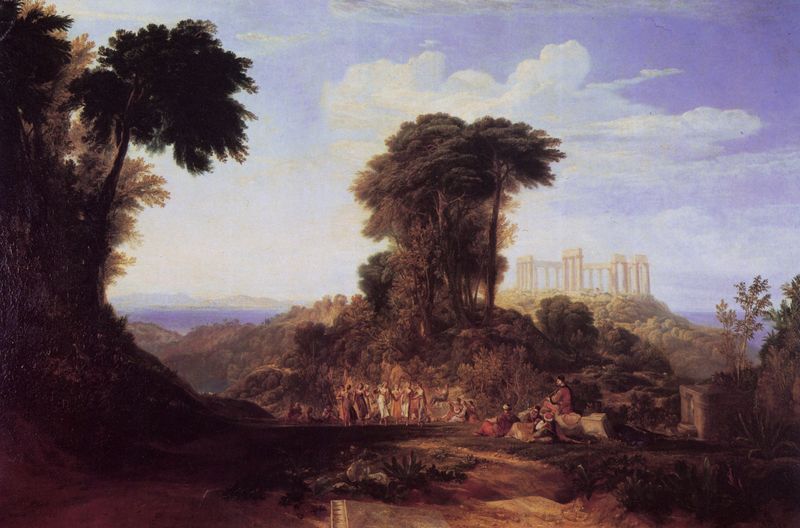
Titel: Ansicht des Tempels des Jupiter Panellenius, auf der Insel von Ægina, Darstellung des griechischen Nationaltanzes der Romaika: im Hintergrund die Akropolis in Athen.
Künstler: William Turner
Standort: Northumberland, K. G.
Institution: Duke of Northumberland, K. G.
Schlagwörter: baum, berg, blau, blätter, dunkel, felsen, gruppe, himmel, kopf, körper, laub, mann, meer, schatten, wasser, weiß, wolken, baumstämme, bäume, frauen, grün, landschaft, menschen, mädchen, ocker, sand, sitzen, äste, blume, blumen, braun, frankreich, frau, hell, hintergrund, licht, männer, pfeiler, schwarz, strasse, säule, säulen, anlage, ausblick, gebäude, haus, rot, weg, wolke, fest, gesellschaft, leute, masse, menge, tanz, hose, jacke, architektur, gesicht, mensch, stehen, stein, steine, öl, ast, baumstamm, erde, ferne, horizont, häuser, hügel, natur, weite, zweige, kirche, pfad, land, kind, personen, blatt, musik, musiker, person, pflanze, pflanzen, tanzen, tal, wald, kinder, kreis, rund, hellblau, ruhe, genrebild, italien, spieler, schuhe, schule, jungen, abhang, berge, farben, fels, gebirge, gipfel, hellbraun, leer, leere, zug, dunst, farbe, nebel, violett, landschaftsmalerei, monochrom, idylle, pause, platz, böschung, romantik, dampf, staffage, spielen, palme, ölfarbe, freude, ruine, antike, dom, lichtung, hocken, ruinen, allegorie, mythologie, palette, menschenmenge, kathedrale, rom, anwesen, antik, griechisch, mythos, grotte, griechenland, fauna, menschengruppe, palmen, tempel, verblauung, reigen, jerusalem, tempera, bau, tänzer, staffagefiguren, zerfall, klasse, akropolis, tempelanlage, aufbau, zerfallen, barok, neubau, fes, arcadien, farbpalette, abgeschieden, claude lorrain, arcadia